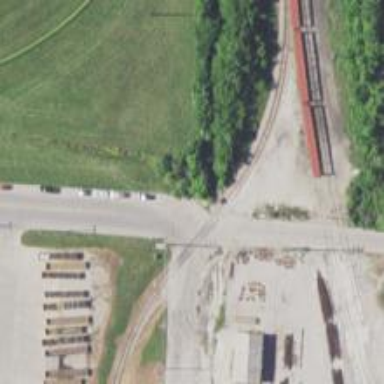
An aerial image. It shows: Railway level crossing.